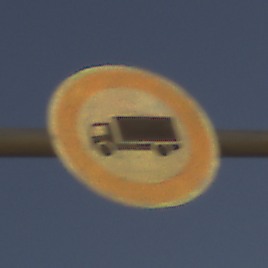
Verkehrszeichen: VerbotFuerKraftfahrzeugeUeberDreiKommaFuenfTonnen
Umgebung: Outdoor, RoadRail
Tageszeit: SunriseSunset
Wetter: PartlyCloudy
Licht: Natural
Jahreszeit: NotSpecified
Kontrast: HighContrast